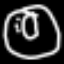
Label: donut